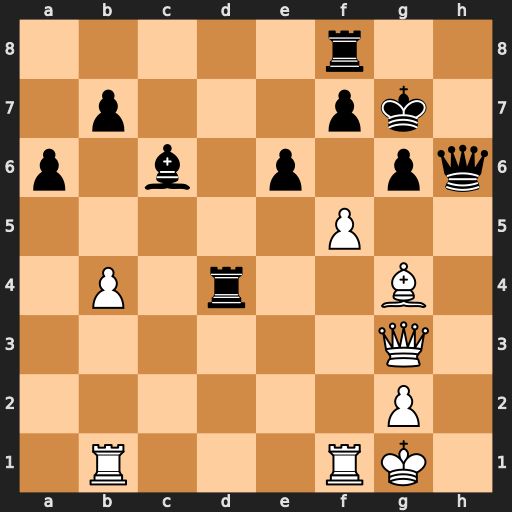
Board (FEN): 5r2/1p3pk1/p1b1p1pq/5P2/1P1r2B1/6Q1/6P1/1R3RK1
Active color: w
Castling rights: -
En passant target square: -
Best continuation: Qe5+ f6 Qxd4